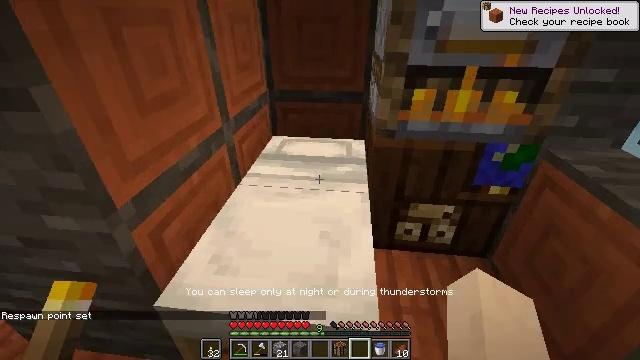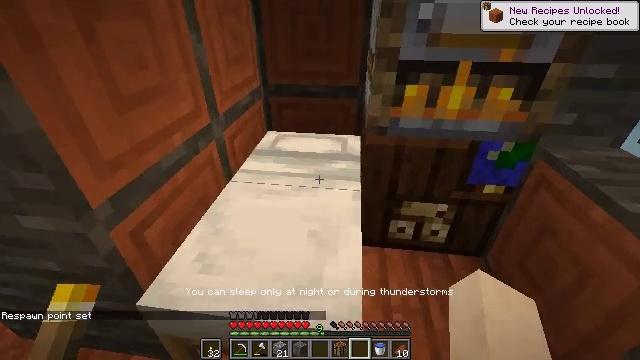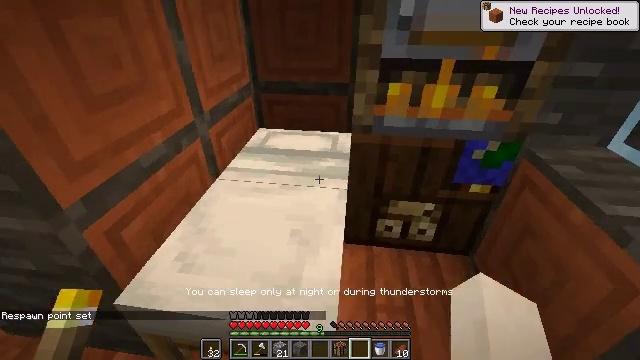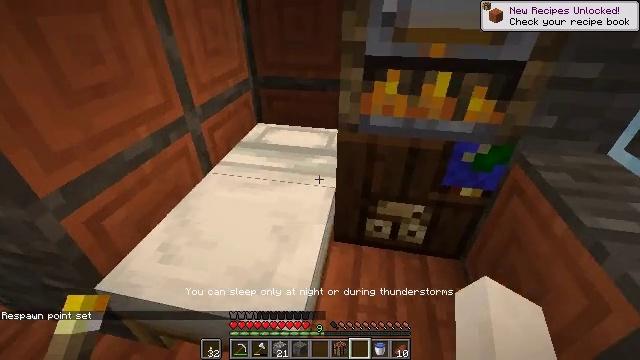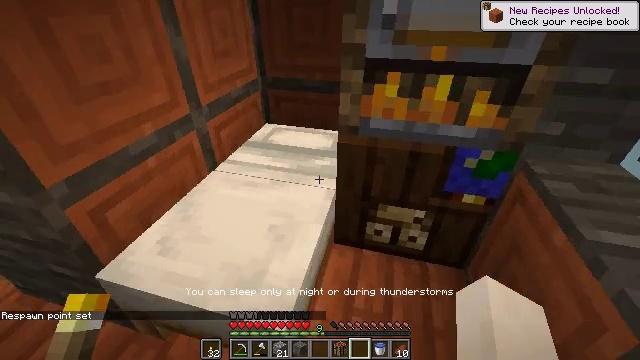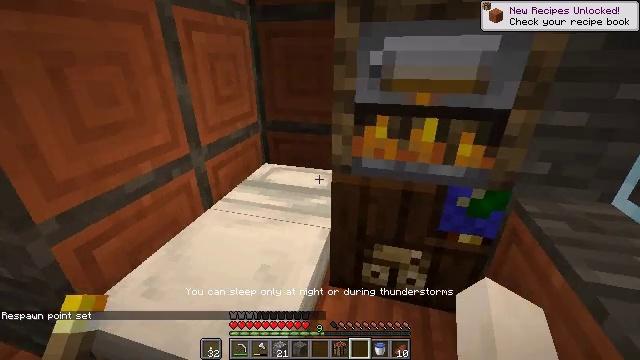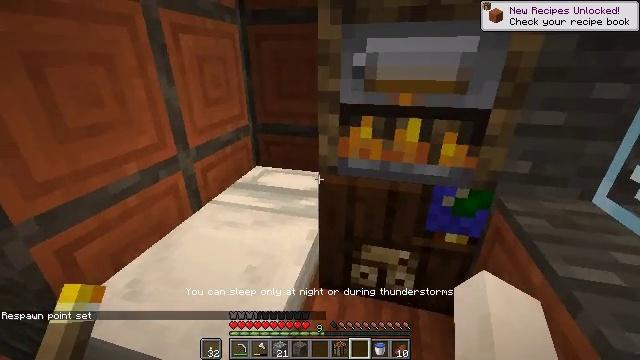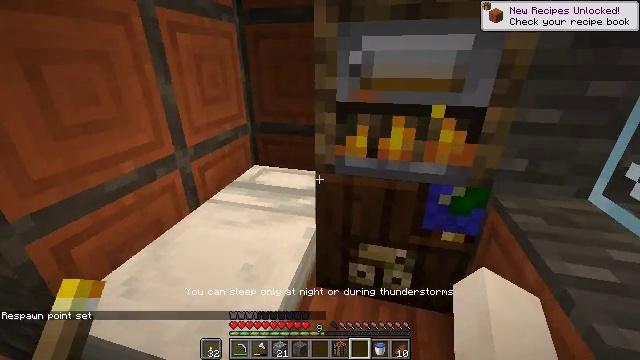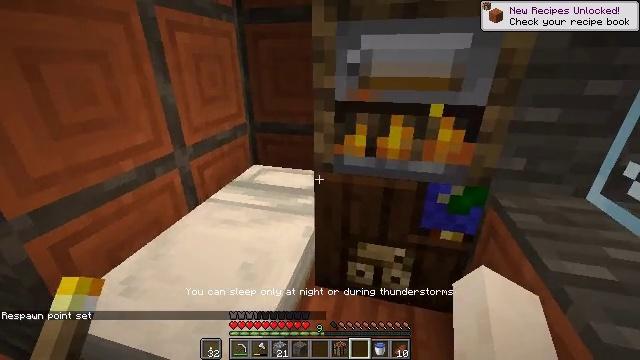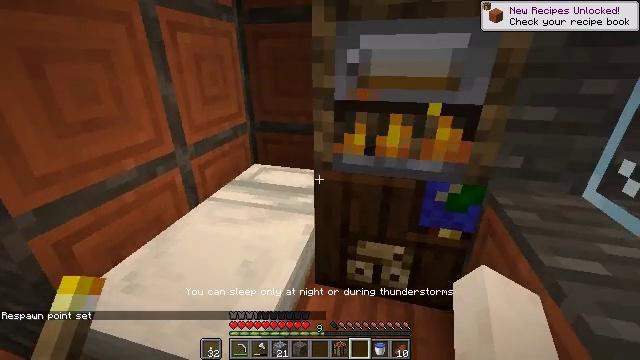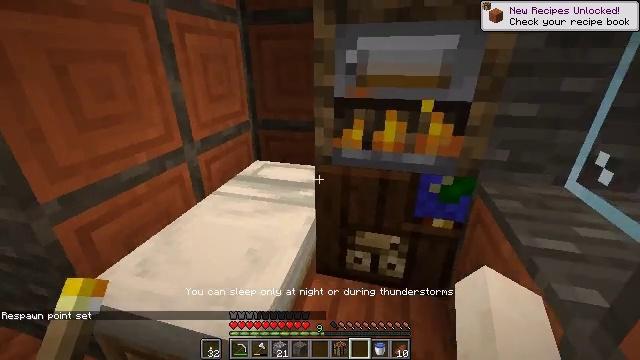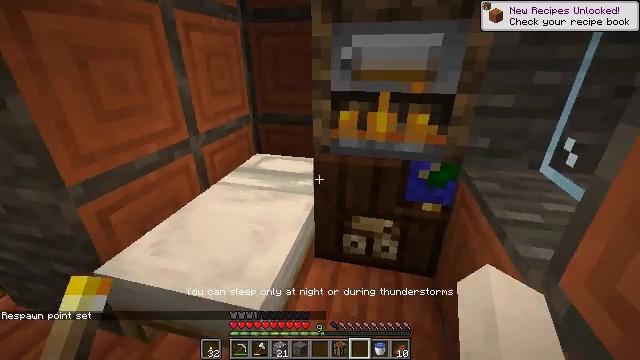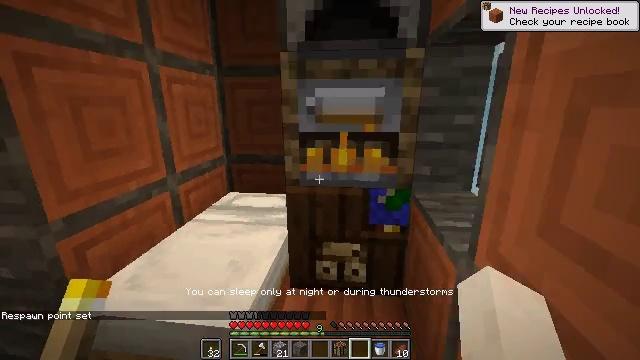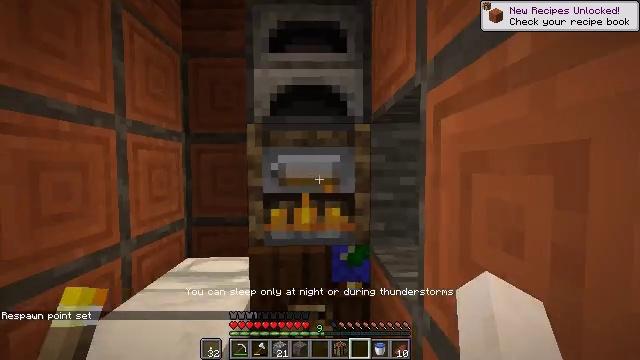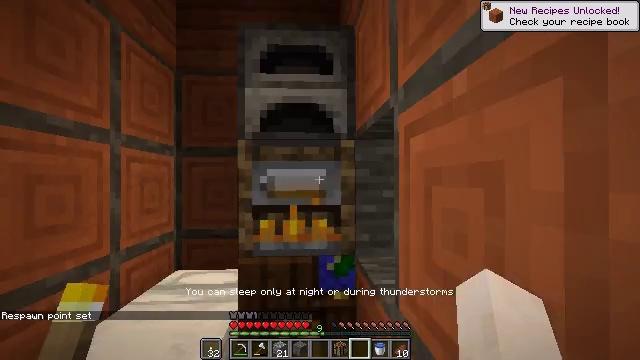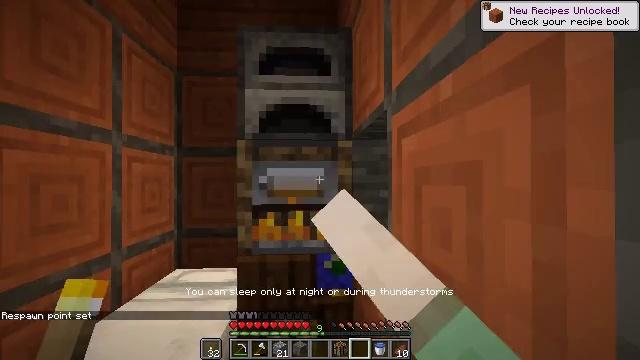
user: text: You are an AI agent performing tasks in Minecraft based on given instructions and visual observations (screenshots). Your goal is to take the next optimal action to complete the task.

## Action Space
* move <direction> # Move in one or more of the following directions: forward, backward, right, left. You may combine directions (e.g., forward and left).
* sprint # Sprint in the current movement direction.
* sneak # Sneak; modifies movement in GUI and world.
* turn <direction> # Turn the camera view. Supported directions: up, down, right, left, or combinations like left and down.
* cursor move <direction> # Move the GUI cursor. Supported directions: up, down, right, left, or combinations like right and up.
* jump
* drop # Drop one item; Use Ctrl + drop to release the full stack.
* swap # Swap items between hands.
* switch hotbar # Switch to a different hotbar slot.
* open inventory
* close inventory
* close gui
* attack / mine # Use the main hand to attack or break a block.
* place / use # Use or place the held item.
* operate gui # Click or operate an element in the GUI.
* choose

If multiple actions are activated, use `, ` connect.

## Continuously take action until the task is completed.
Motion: motion action
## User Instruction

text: Collect the acacia slab into your inventory.
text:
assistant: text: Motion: move right, turn down
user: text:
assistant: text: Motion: move right
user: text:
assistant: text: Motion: move right, turn left and down
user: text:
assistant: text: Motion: turn left
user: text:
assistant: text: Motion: turn up
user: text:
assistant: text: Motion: no_op
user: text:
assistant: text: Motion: no_op
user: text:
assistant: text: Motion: no_op
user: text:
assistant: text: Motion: move back
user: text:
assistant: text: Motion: move back
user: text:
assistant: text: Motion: move back
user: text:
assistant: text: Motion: move back, turn right and up
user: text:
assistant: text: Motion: turn right and up
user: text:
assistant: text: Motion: turn right and up, use / place
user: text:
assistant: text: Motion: use / place
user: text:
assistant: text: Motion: use / place
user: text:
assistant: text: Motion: no_op
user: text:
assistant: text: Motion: no_op
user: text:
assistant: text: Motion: open gui
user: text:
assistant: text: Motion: no_op
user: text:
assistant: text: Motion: no_op
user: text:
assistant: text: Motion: no_op
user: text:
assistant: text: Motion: no_op
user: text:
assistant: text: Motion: no_op
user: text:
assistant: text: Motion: no_op
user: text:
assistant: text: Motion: no_op
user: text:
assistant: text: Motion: no_op
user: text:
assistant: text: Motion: no_op
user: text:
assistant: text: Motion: no_op
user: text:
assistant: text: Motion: no_op